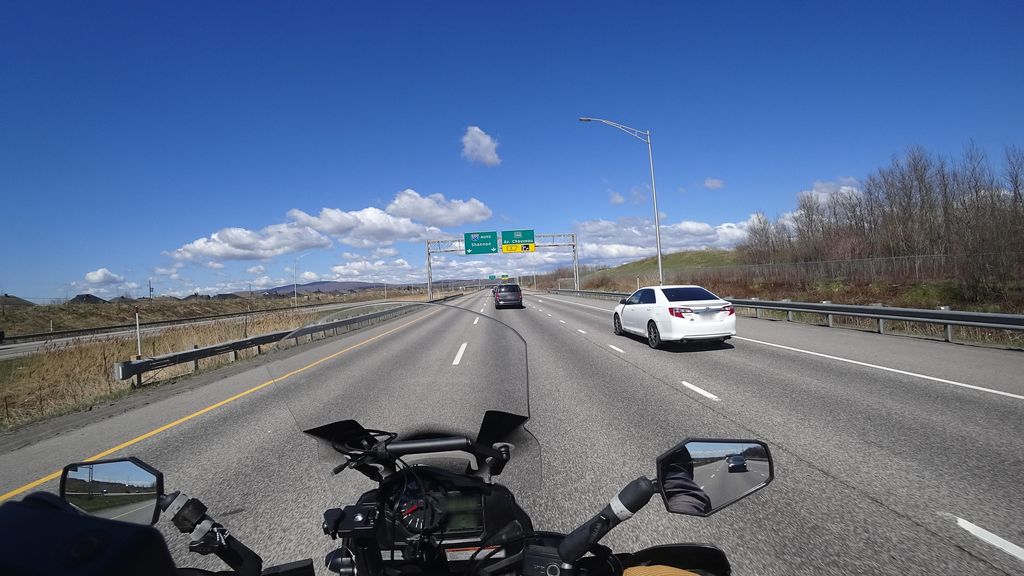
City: quebec_city